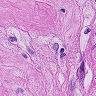
Metastatic tissue present: yes